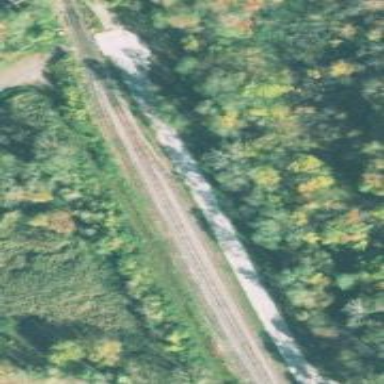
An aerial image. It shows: Railway siding for service.